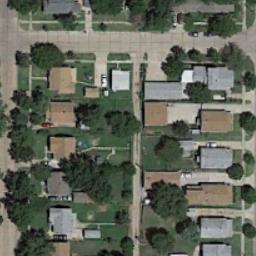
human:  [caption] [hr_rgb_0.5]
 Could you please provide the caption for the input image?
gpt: The dense medium residential area has some neatly arranged houses on the grass and some trees are among these houses .

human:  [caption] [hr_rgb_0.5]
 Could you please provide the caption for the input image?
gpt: Medium-sized houses have blue roofs .

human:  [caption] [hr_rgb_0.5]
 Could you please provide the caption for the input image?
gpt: The medium residential is on the grass next to the road .

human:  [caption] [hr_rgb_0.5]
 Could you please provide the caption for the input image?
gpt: There are many buildings of different shapes and sizes in medium residential area .

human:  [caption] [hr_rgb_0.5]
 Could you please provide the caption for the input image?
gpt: There are some buildings and green trees on the medium residential area .